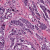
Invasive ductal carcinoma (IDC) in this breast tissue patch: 1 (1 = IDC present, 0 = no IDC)